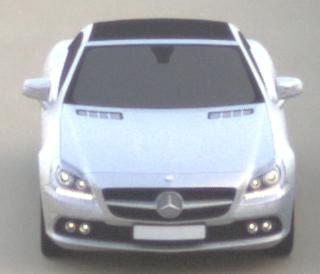
Make: Mercedes-Benz
Model: SLK 200
Detailed model: SLK-Class (172)
Model produced from: 2011/03
Model produced until: 2015/04
Doors: 2
Color: white
Road condition: dry road
Daytime: sunrise or sunset
Contrast: low contrast